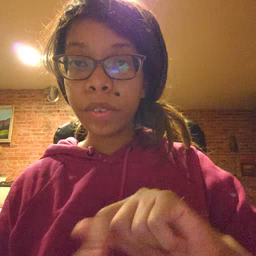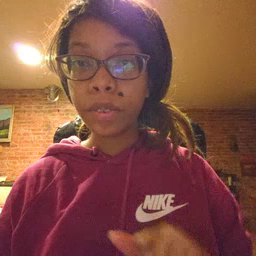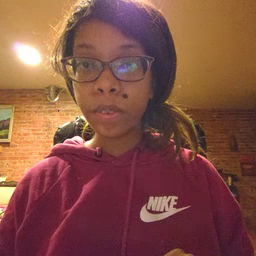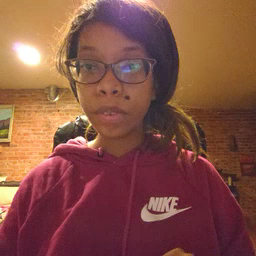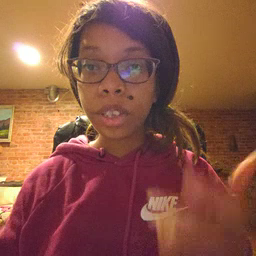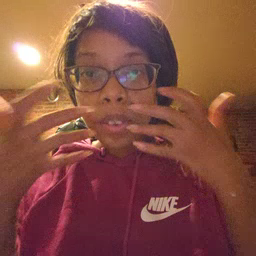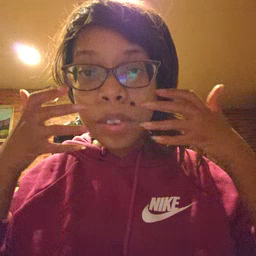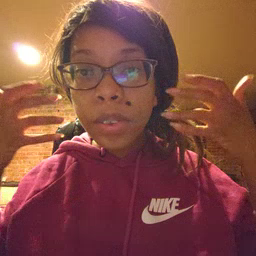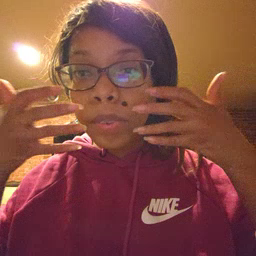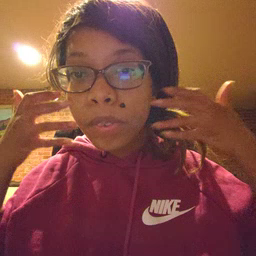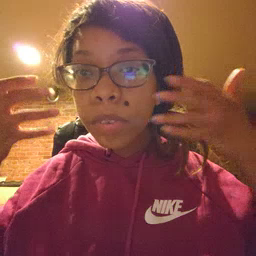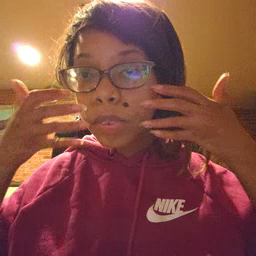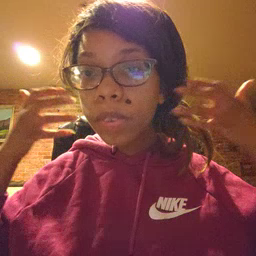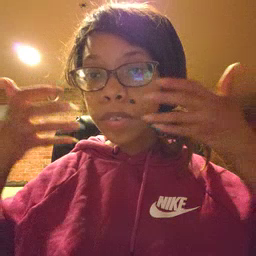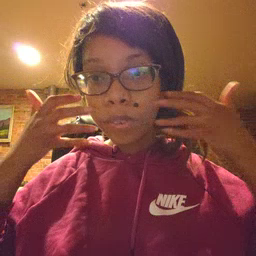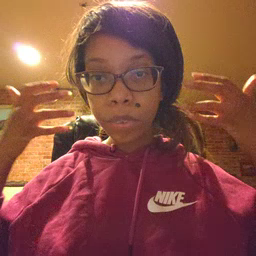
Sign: tiger